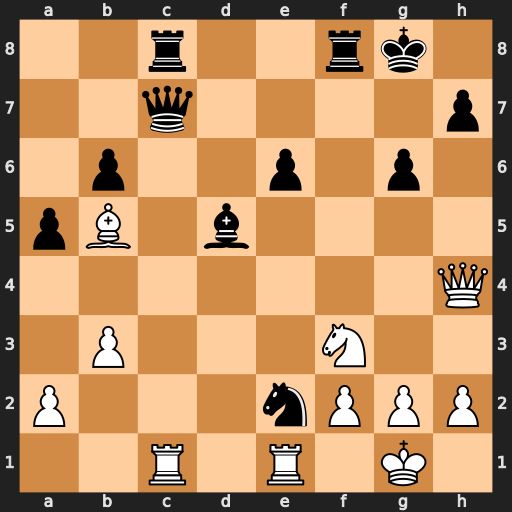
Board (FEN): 2r2rk1/2q4p/1p2p1p1/pB1b4/7Q/1P3N2/P3nPPP/2R1R1K1
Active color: w
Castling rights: -
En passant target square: -
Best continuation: Bxe2 Qxc1 Rxc1 Rxc1+ Bf1